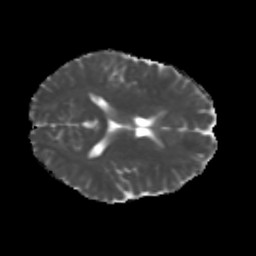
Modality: MD
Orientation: axial
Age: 18
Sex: male
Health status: healthy
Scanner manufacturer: siemens
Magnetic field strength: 3 T
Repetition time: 8.6 s
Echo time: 0.095 s